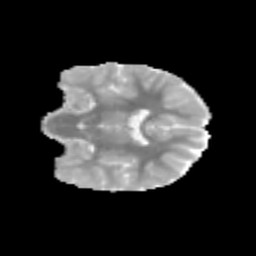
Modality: MD
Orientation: coronal
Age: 9
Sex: female
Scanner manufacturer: siemens
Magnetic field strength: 3 T
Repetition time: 3.8 s
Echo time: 0.07 s